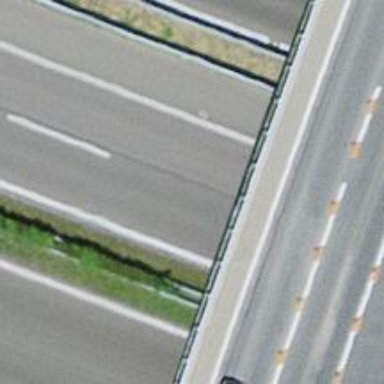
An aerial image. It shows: Asphalt motorway.